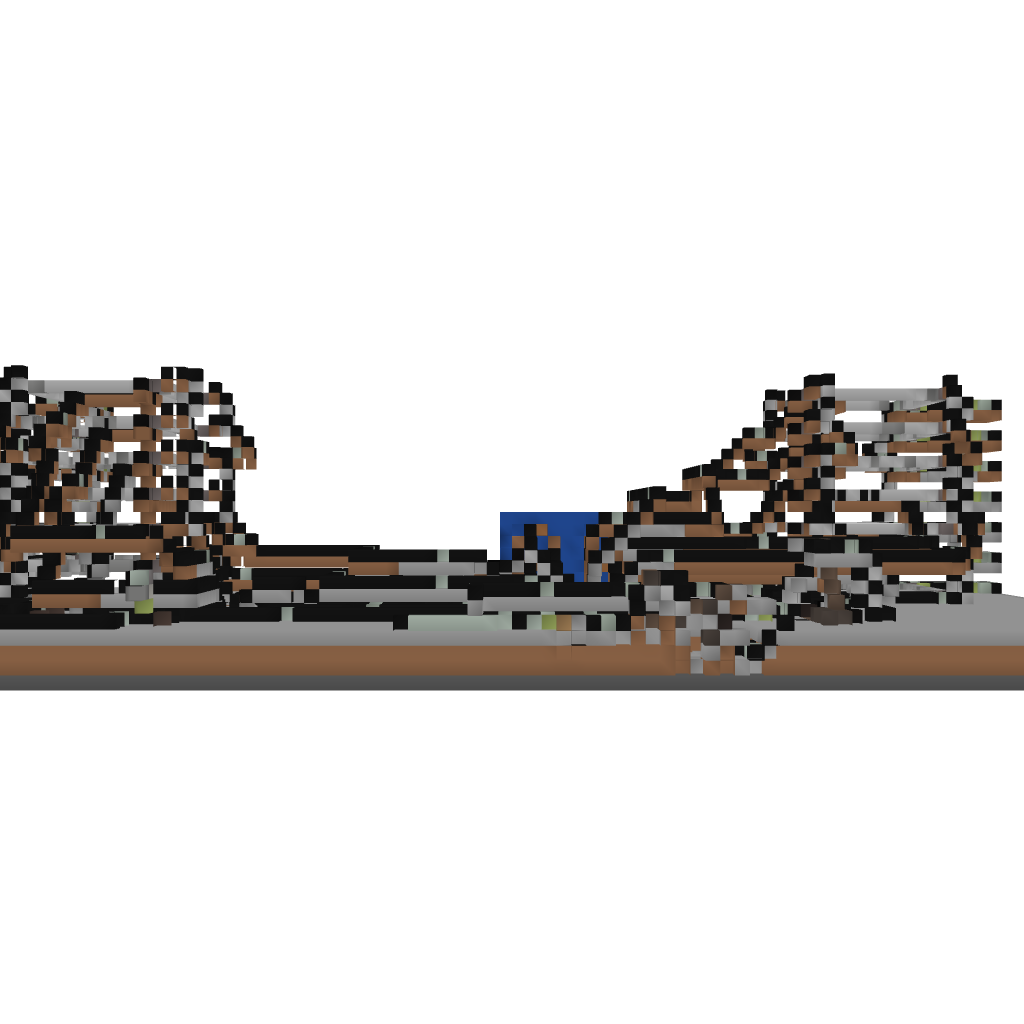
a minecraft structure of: Day Counter